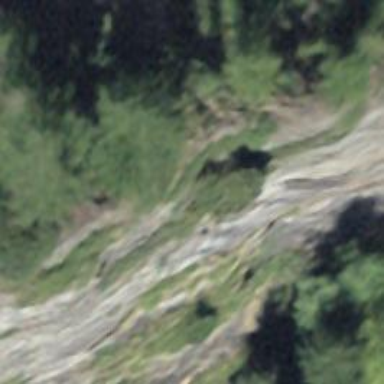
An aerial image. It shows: Natural cliff.